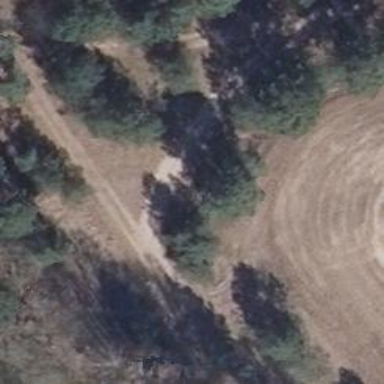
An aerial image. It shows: Sandy track.